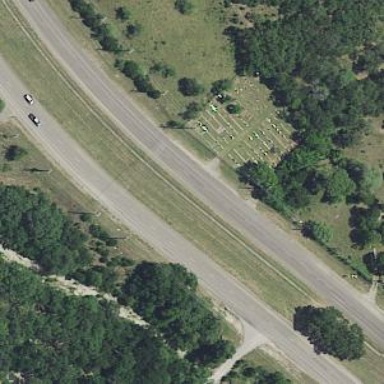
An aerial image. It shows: Cemetery.